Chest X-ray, PA view. Patient: 56 years old, sex M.
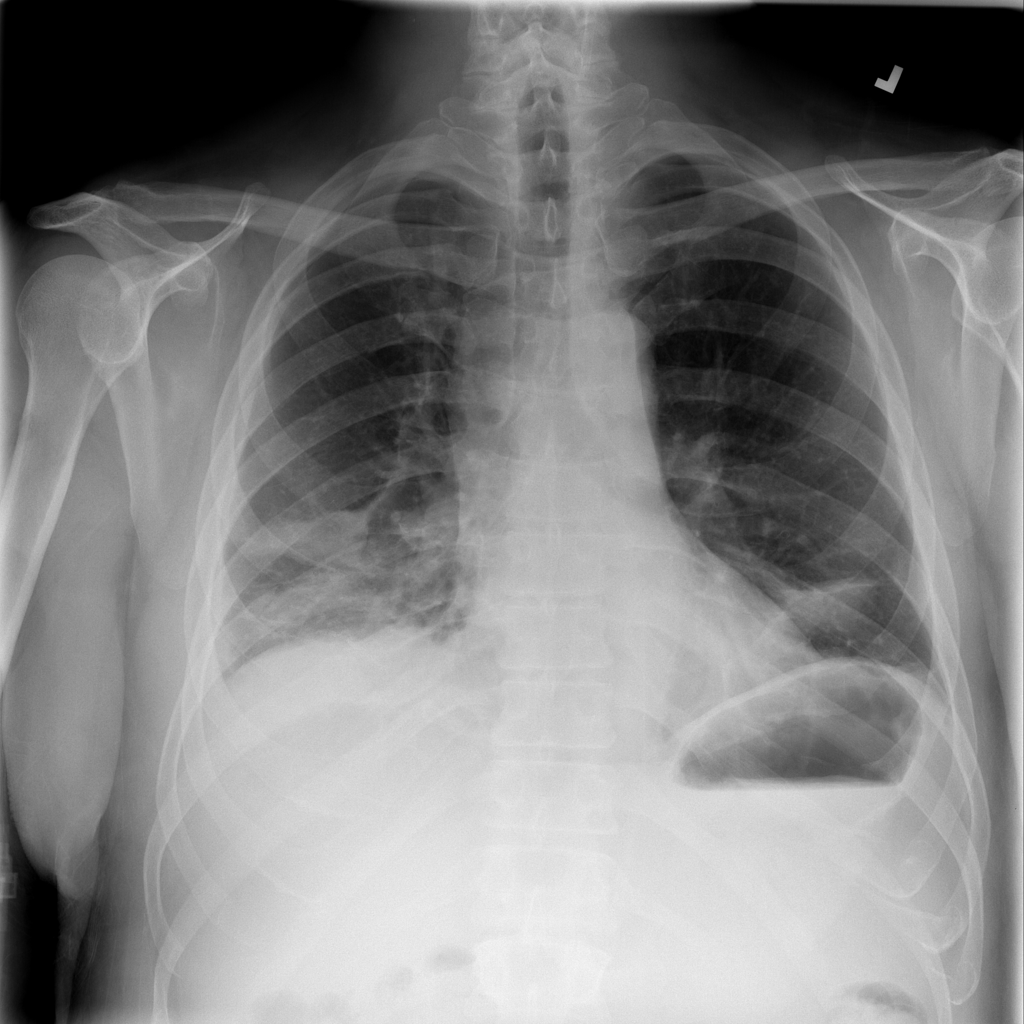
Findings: Atelectasis, Pneumothorax